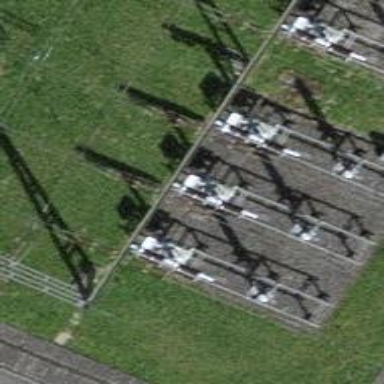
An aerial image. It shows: Switch for power supply.